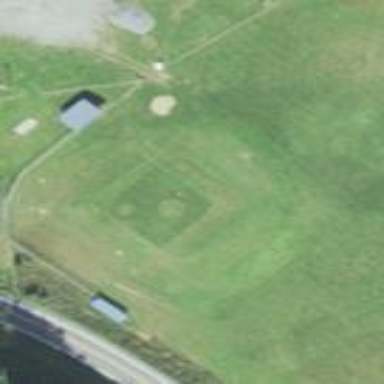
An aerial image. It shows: Baseball pitch for leisure and sports activities.